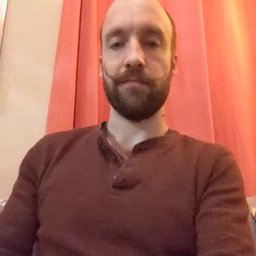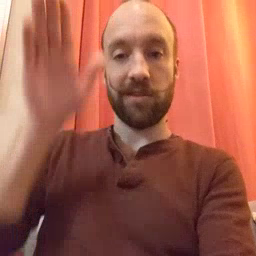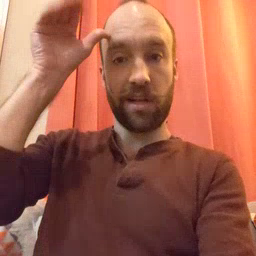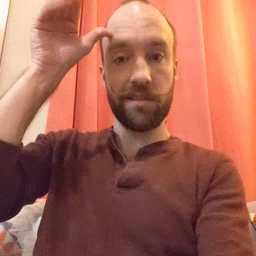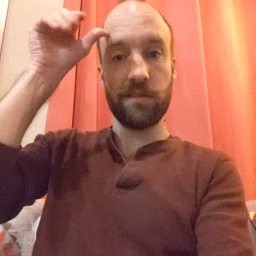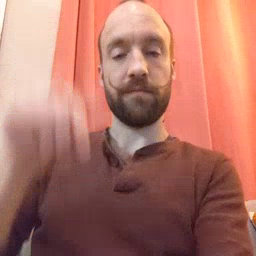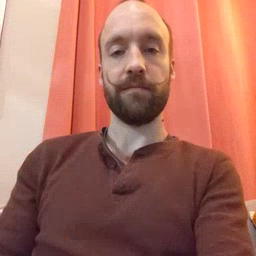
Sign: donkey